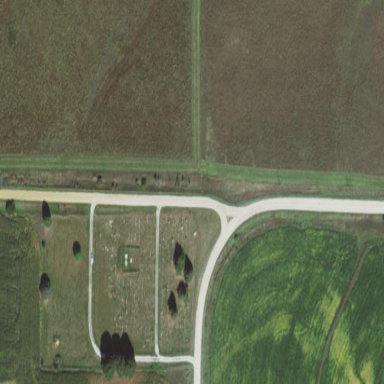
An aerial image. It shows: Cemetery.